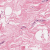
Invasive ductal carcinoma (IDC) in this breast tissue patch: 0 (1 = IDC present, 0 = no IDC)